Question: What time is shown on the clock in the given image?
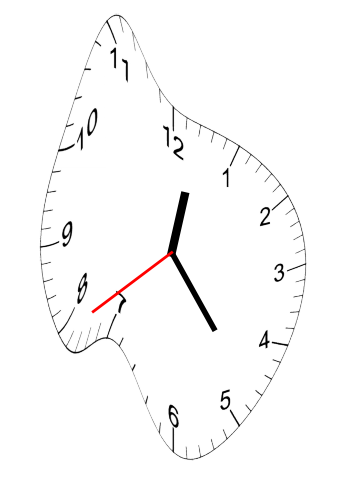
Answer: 12:23:39